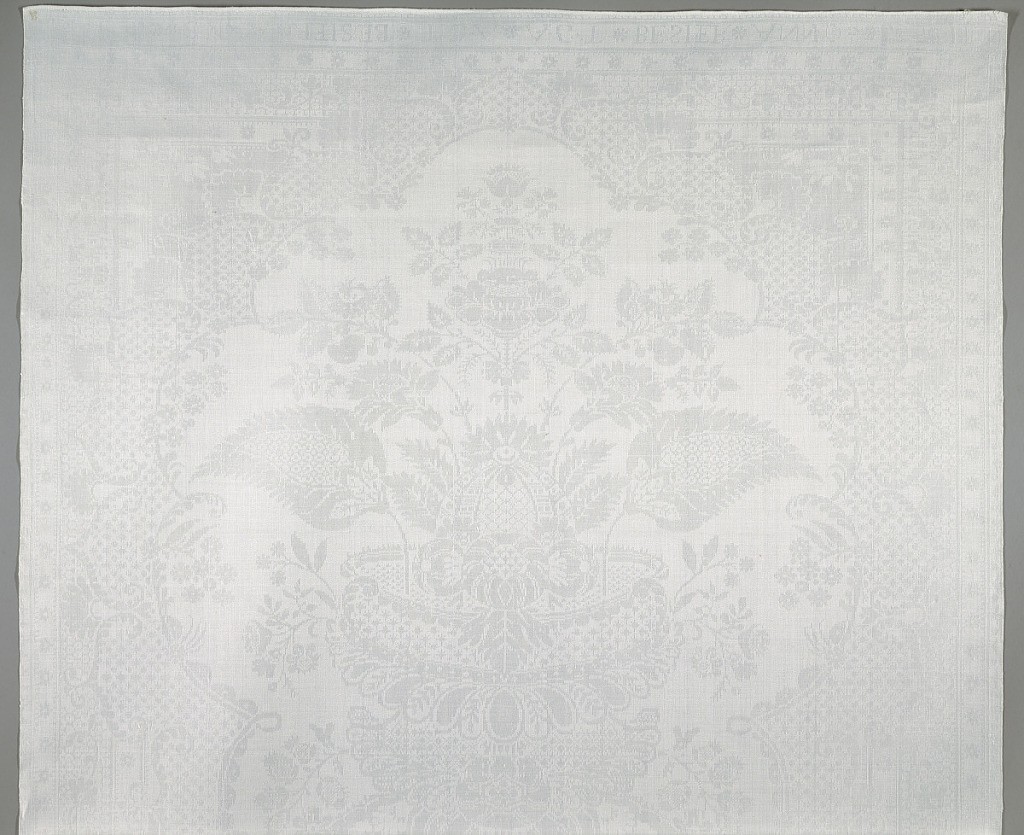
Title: Napkin
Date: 1736
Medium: linen Technique: 4&1 satin damask
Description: Large-scale, vertically symmetrical pattern of flowers and leaves in the "lace" style, with and ogival framing device and narrow floral borders on all four sides. "33" embroidered in orange silk in the upper left corner.